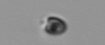
Label: Pyramimonas